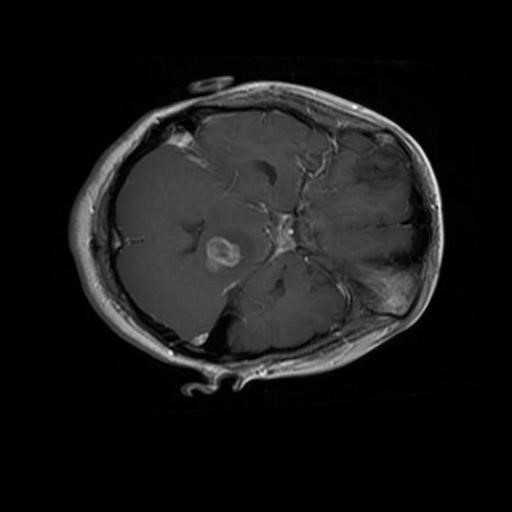
Label: brain_glioma